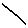
Label: line